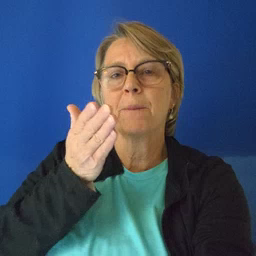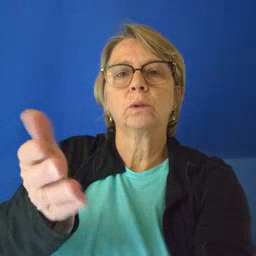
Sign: boat